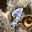
Label: 9